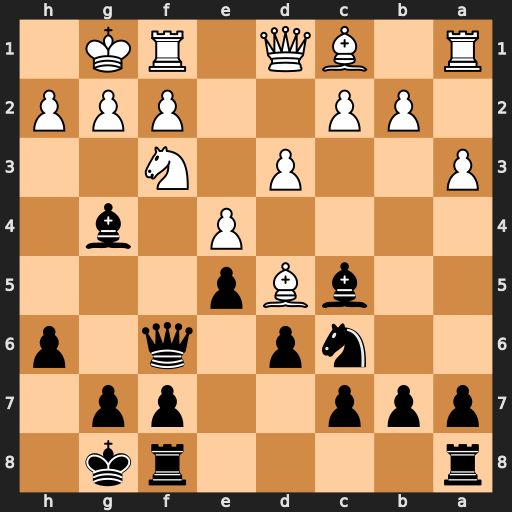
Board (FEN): r4rk1/ppp2pp1/2np1q1p/2bBp3/4P1b1/P2P1N2/1PP2PPP/R1BQ1RK1
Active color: b
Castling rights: -
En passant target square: -
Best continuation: Nd4 Nxd4 Bxd1